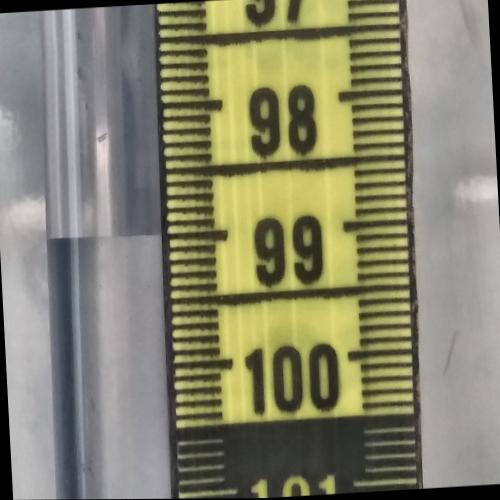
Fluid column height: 99.0 cm